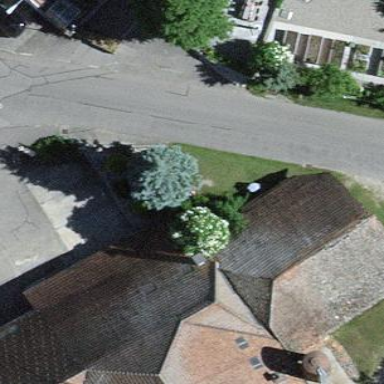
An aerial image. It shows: Barn.